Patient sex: M
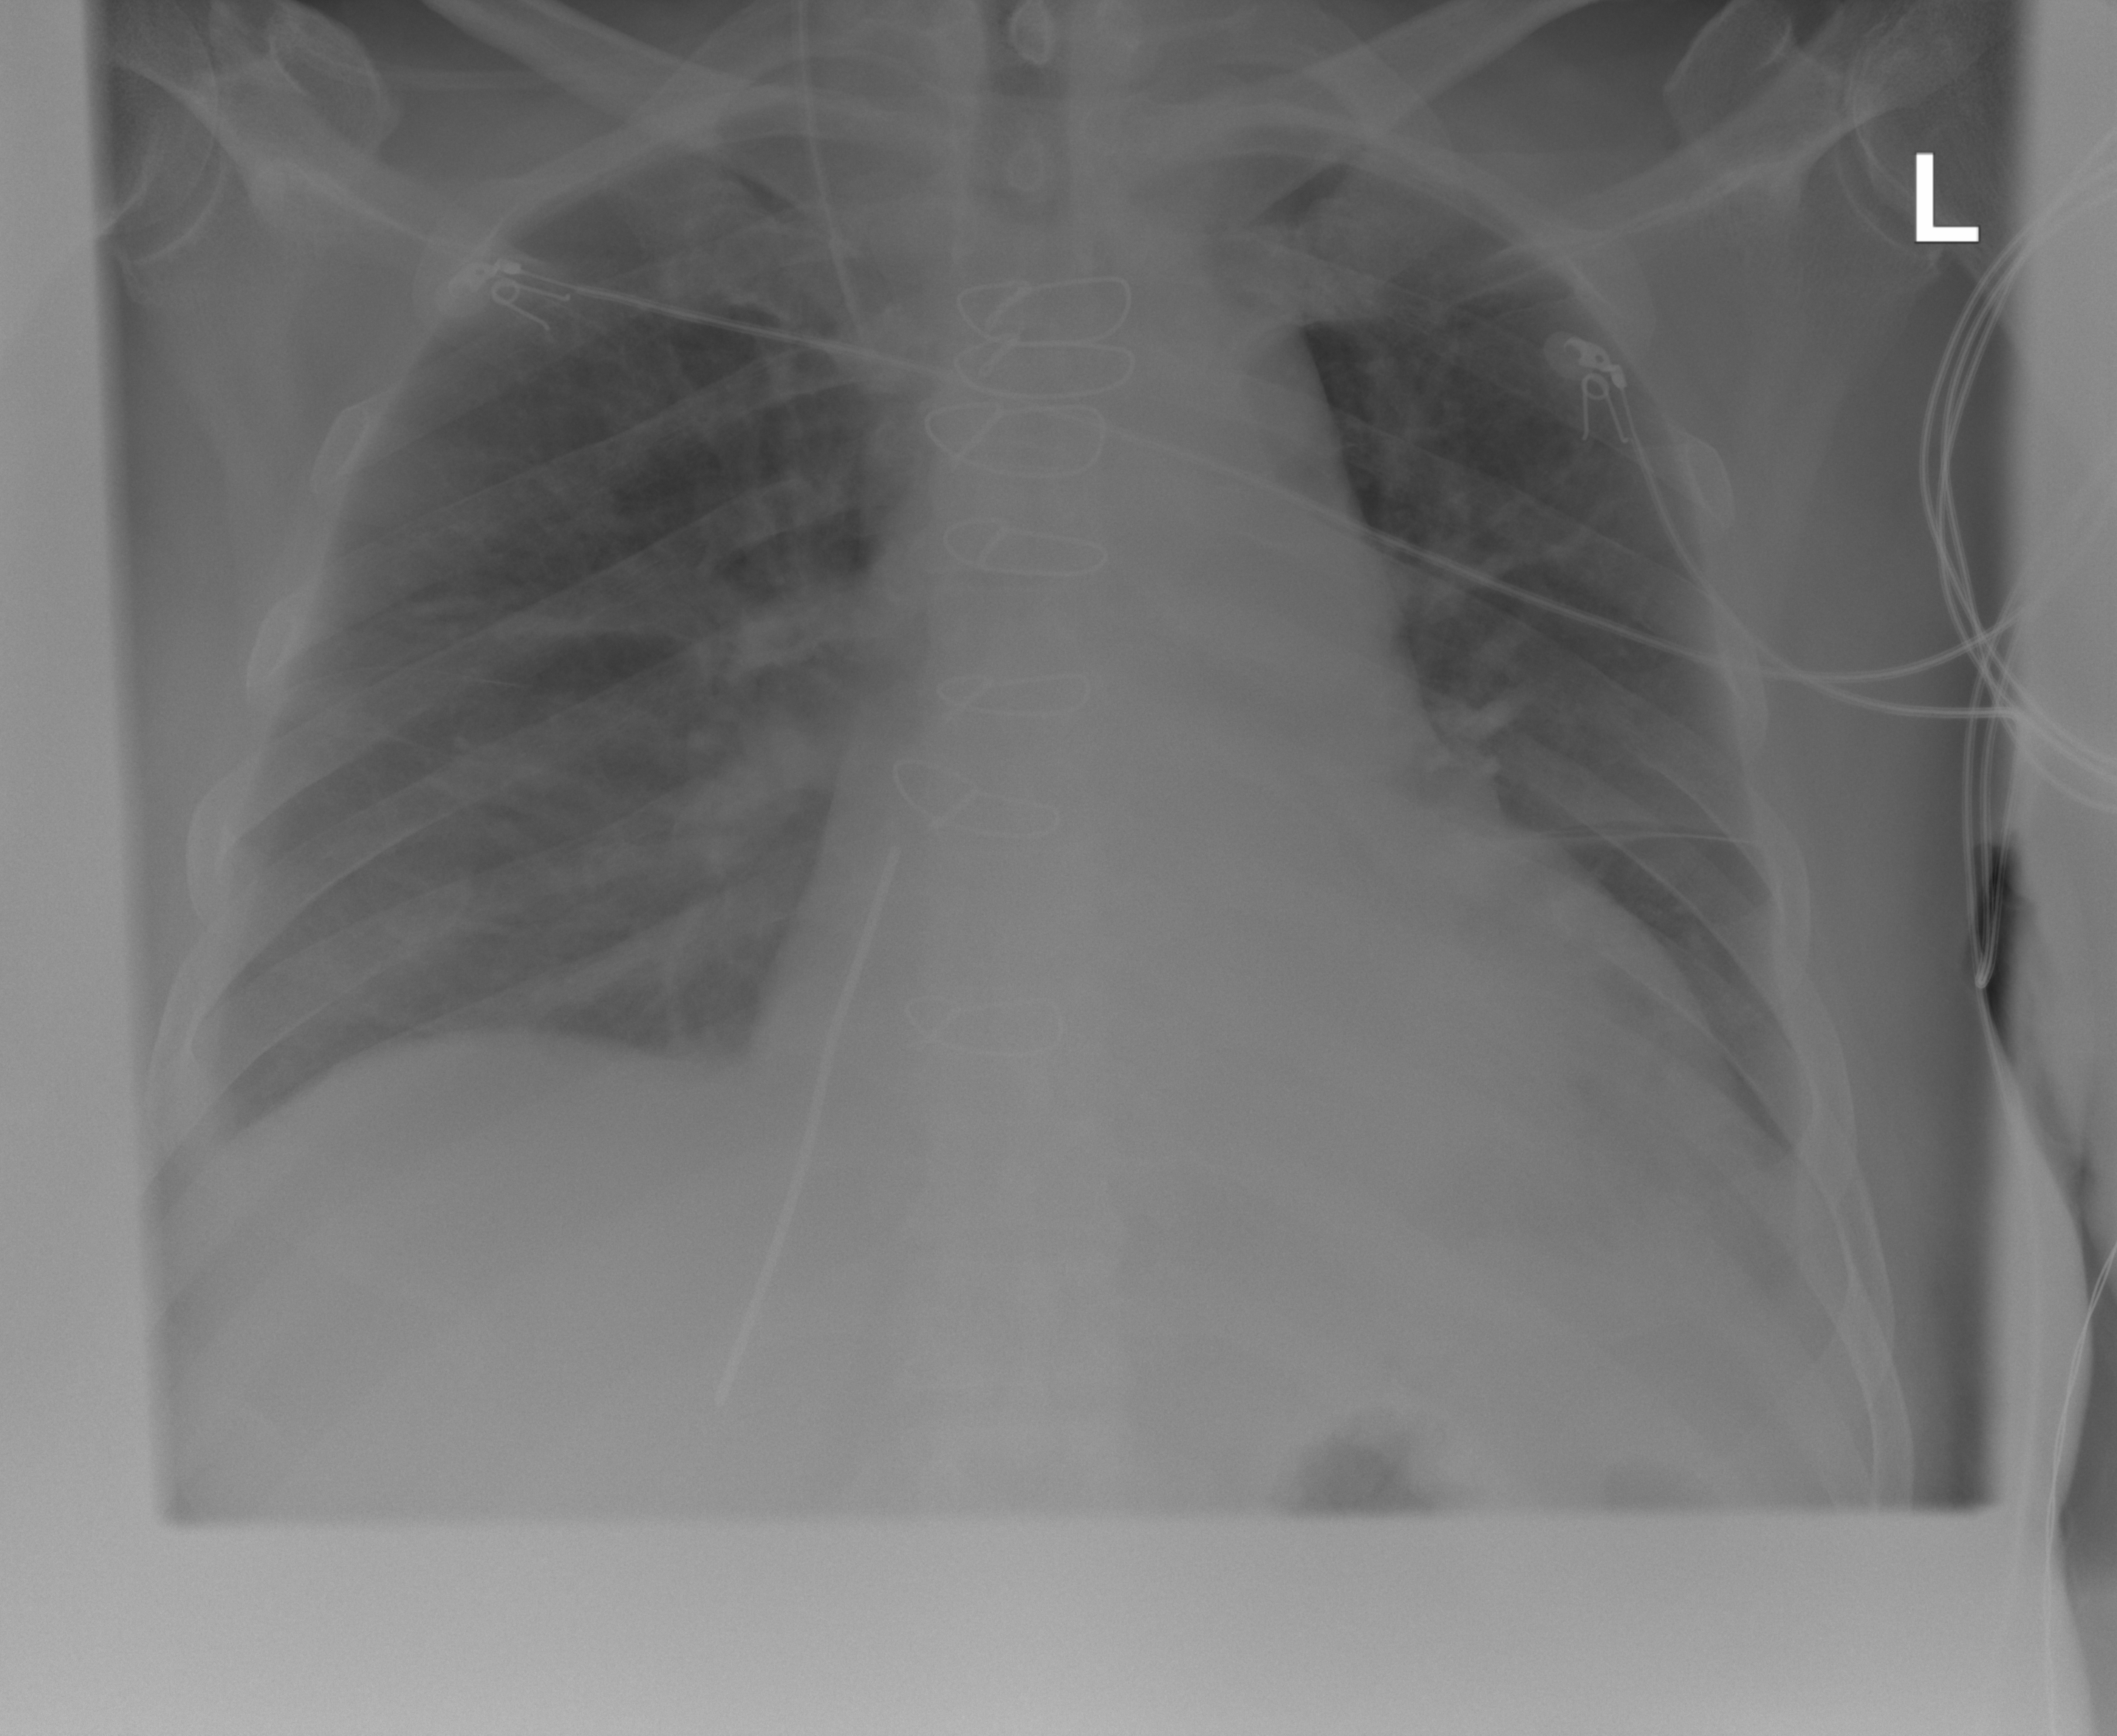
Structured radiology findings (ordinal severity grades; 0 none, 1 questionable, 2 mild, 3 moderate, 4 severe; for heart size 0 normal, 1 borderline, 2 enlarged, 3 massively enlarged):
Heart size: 2
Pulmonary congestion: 2
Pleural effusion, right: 2
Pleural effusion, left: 1
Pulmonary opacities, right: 0
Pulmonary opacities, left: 0
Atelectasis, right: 2
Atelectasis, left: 2